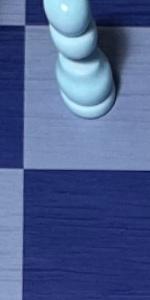
Label: Empty